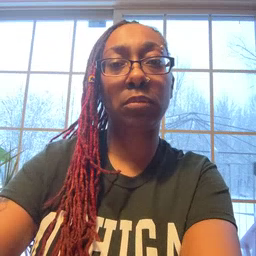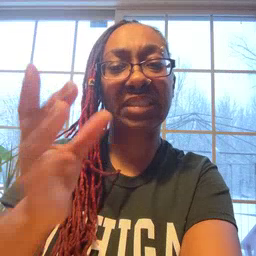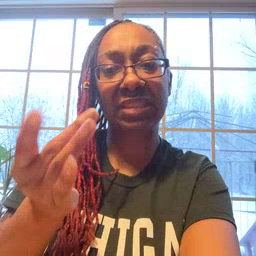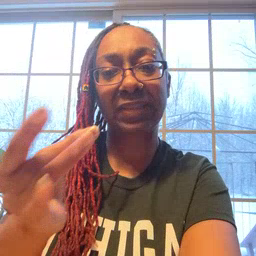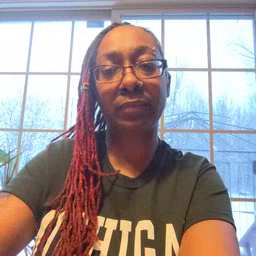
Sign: sticky